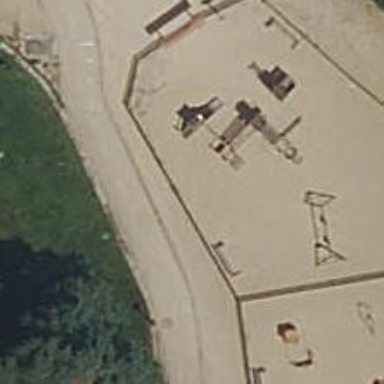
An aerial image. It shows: Playground area with kerb barrier.